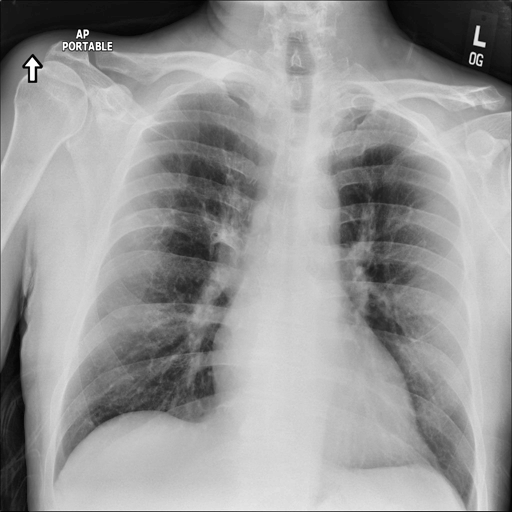
Finding: NORMAL